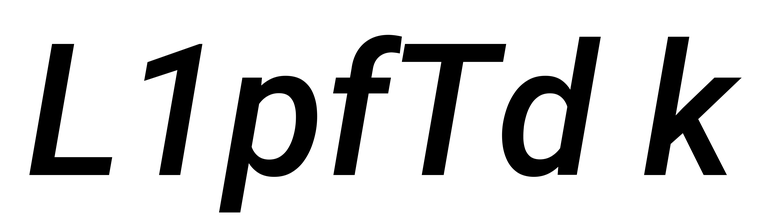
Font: Roboto-Italic_Medium_Italic